Question: Basically I'm creating a board game in java and have managed to create cells, using arrays, to look like a 10x10 grid. Now I've numbered them they go from left to right top to bottom (as pic)
I'm creating a game similar to a snakes and ladders game but having its own twist.
How to create a zigzag board similar to a snakes & ladder board?
That's how it currently looks:
Code below is of whats required to create arrays and print them and number them.
---
'''
private Cell[][] cell = new Cell[10][10];
public Game(String nameIt)
{
super(nameIt);
JPanel x = new JPanel();
x.setLayout(new GridLayout(10, 10, 2, 2));
for (int r = 0; ir< 10; r++)
for (int c= 0; c < 10; c++)
x.add(cell[r][c] = new Cell(r, c, this));
}
'''
'''
private int row;
private int col;
private int cellNum;
static int count = 0;
public Cell(int row, int column, Game guy)
{
this.ro = row;
this.col = column;
this.parent = guy;
count = count+1;
cellNum = count;
setBorder(new LineBorder(Color.BLUE, 1)); // Set cell's border
}
protected void paintComponent(Graphics p)
{
super.paintComponent(p);
p.drawString(String.valueOf(" " + cellNo), 24, 24);
}
'''
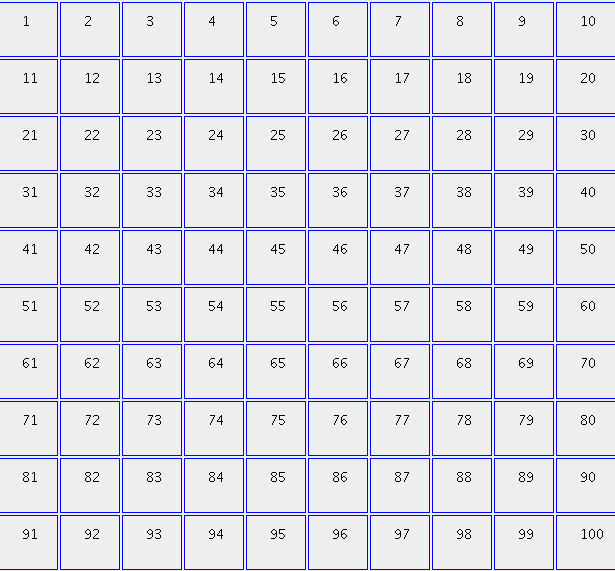
Answer: Ok so I won't write the exact code for you, but I'll show you an example of how to do it with a regular 2D array. I only have a C++ compiler available right now, but it should be clear enough:
So basically you need to cycle through rows . That's why the first, outer loop you're going from 9 to 0. This will start at bottom row and finish at the top row, thus reversing.
'''
for (int i = 9; i >= 0; i--) {
// now the trick to making a "zig-zag" is to alternate between two ways
// of printing out each row. if i is even, you print out from right to left
if (i % 2)
for (int j = 9; j >= 0; j--)
cout << numbers[i][j] << " ";
// and if i is odd, you print it out from left to right
else
for (int j = 0; j < 10; j++)
cout << numbers[i][j] << " ";
cout << endl;
}
'''
Result: